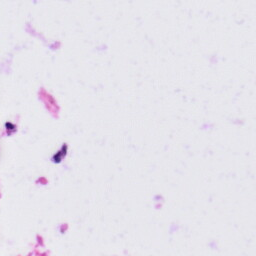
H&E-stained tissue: Tonsil